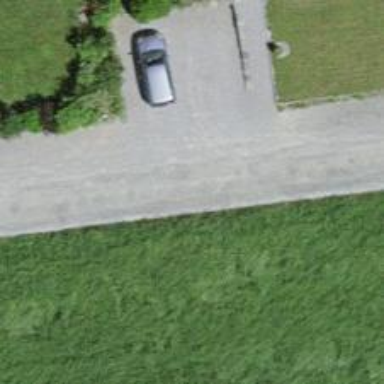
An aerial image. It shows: Residential road with no sidewalk.